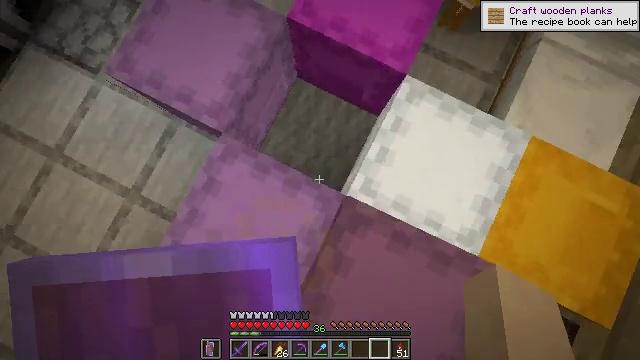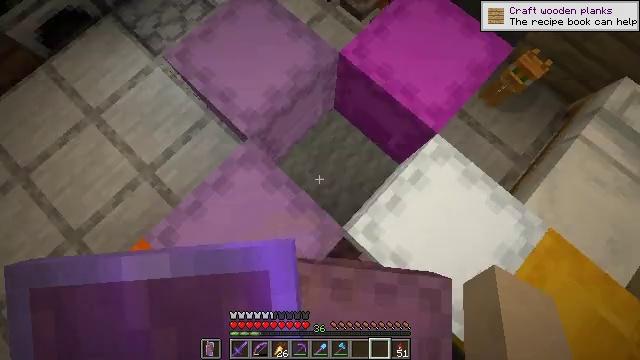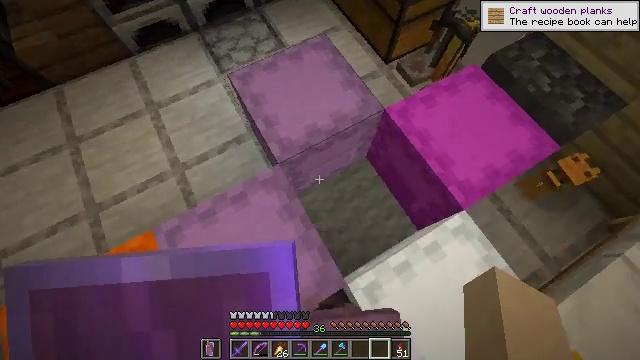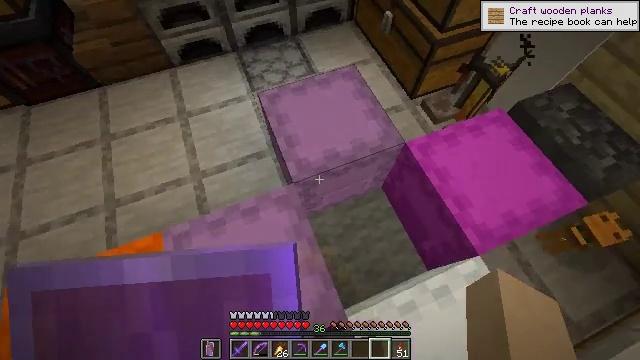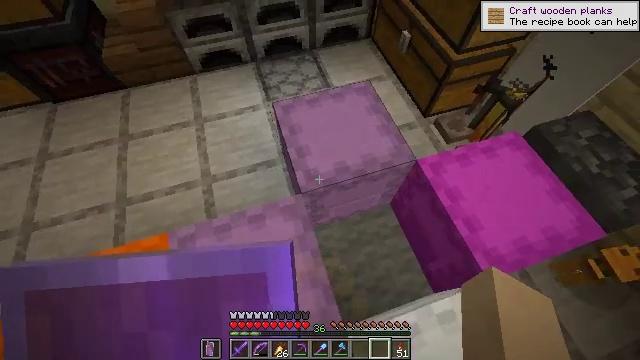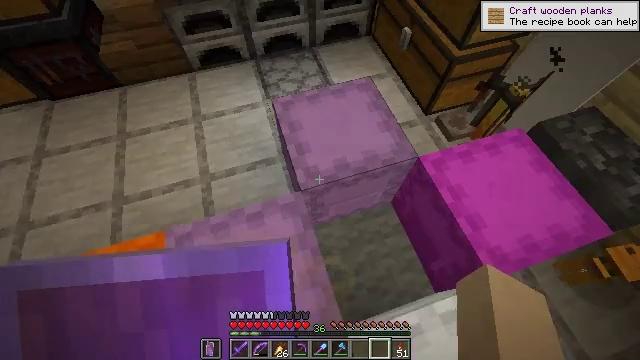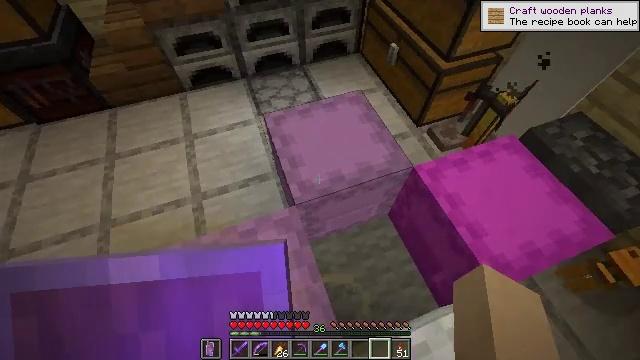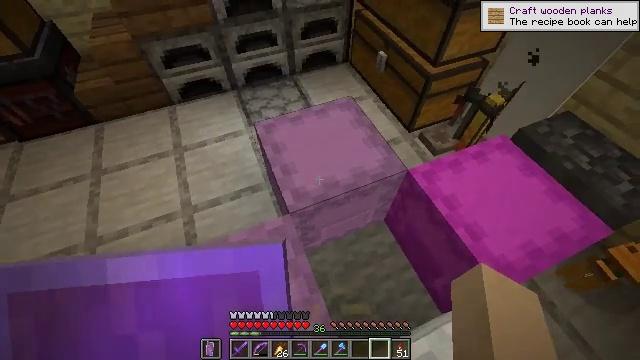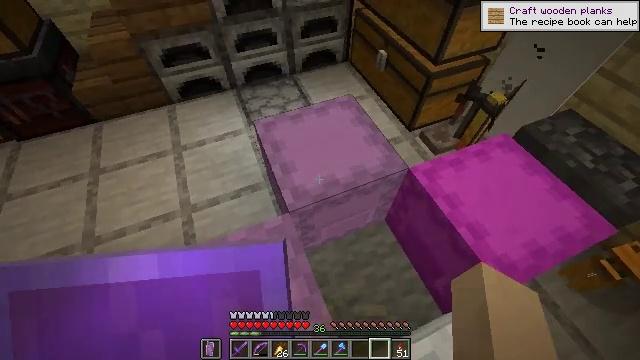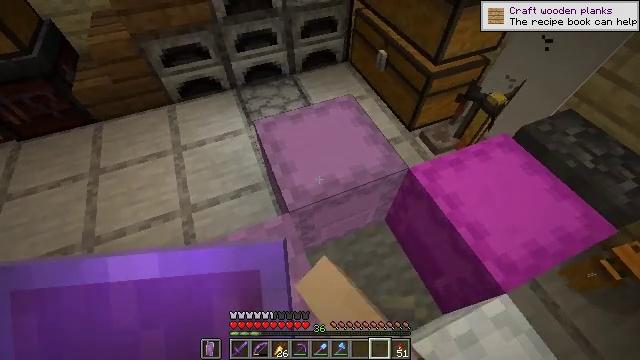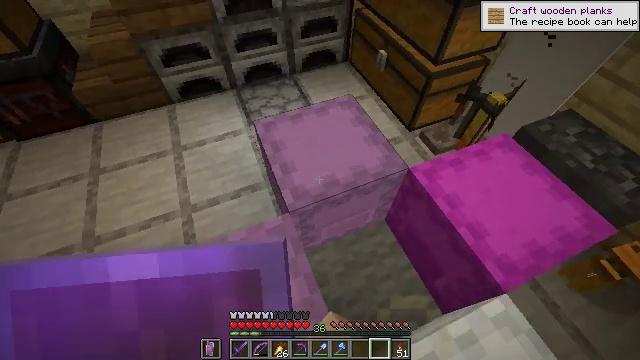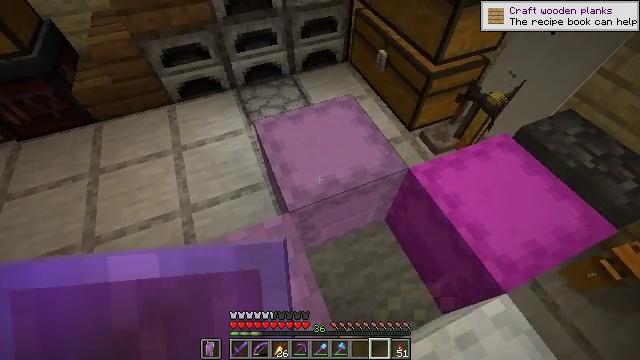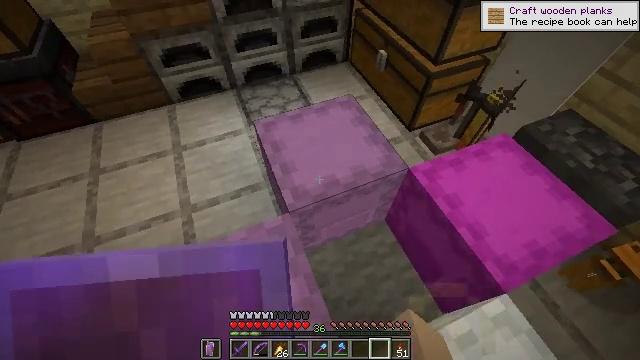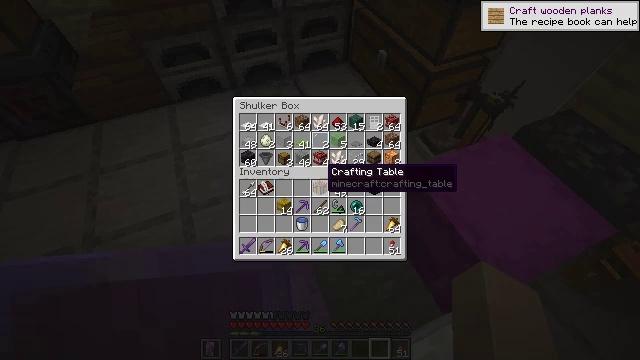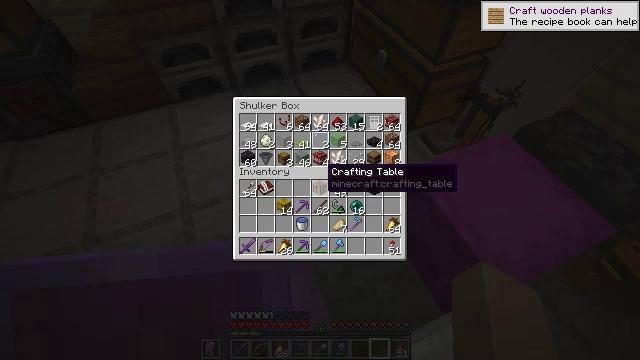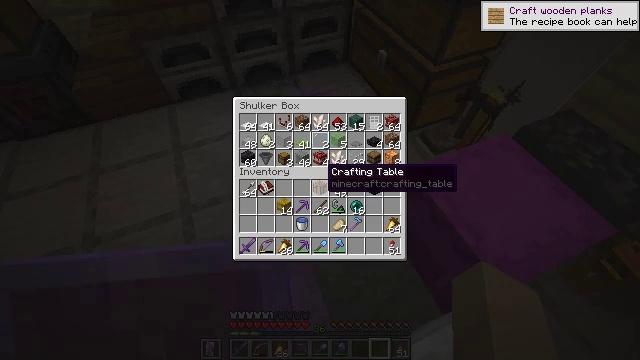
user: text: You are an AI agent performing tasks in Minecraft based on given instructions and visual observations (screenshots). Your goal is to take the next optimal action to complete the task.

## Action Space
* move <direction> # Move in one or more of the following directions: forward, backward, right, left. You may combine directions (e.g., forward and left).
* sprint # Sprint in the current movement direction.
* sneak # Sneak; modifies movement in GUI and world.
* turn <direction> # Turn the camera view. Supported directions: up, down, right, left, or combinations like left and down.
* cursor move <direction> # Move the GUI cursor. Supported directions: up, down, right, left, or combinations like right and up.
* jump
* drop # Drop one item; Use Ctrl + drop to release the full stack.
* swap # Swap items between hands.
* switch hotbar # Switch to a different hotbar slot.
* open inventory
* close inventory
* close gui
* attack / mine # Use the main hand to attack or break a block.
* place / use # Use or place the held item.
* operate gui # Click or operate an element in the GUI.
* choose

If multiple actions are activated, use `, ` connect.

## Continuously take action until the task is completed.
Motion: motion action
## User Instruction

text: Deposit the white shulker box into your inventory by mining.
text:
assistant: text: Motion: turn left and up
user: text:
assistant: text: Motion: turn left and up
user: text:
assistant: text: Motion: turn left and up
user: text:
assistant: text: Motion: turn left and up
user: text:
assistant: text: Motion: no_op
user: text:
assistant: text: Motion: turn right and up
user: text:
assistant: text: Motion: turn right and up
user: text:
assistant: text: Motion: use / place
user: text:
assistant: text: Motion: use / place
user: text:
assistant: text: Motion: use / place
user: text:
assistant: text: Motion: no_op
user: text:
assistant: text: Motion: no_op
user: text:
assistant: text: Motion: open gui
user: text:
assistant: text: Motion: no_op
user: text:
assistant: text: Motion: no_op
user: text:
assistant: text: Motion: no_op
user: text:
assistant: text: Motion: no_op
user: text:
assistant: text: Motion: no_op
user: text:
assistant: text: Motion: no_op
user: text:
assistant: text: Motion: no_op
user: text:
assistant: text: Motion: no_op
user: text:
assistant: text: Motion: no_op
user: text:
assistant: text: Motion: no_op
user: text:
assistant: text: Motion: no_op
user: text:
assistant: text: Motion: no_op
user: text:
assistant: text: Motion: no_op
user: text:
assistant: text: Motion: no_op
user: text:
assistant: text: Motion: no_op
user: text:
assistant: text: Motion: no_op
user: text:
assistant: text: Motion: no_op